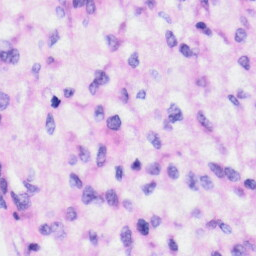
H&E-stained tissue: Liver